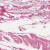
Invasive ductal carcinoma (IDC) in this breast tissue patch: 0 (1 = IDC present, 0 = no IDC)